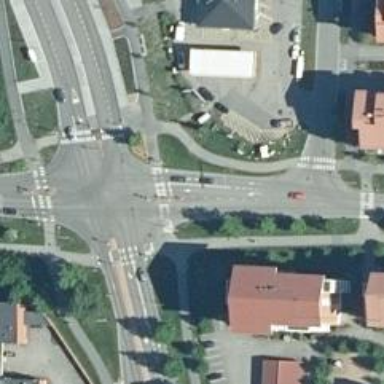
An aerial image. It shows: Road with "give way" sign.